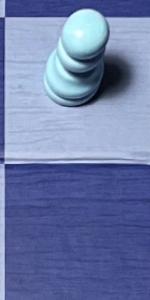
Label: Empty